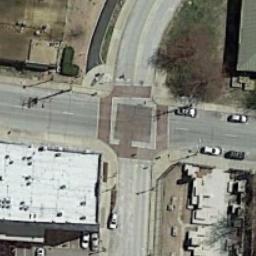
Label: intersection